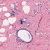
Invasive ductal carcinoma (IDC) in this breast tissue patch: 0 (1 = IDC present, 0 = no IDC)